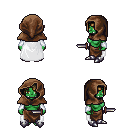
a pixel art fantasy rpg character, female body template, orc, green skin, white cape, robe skirt, blonde pageboy hairstyle, cloth hood, white cloth bracers, metal boots, dagger, four views (front, back, left, right), 2x2 character sprite sheet, small pixel art, hard edges, no anti-aliasing